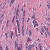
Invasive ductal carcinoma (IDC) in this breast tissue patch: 1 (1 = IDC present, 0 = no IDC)